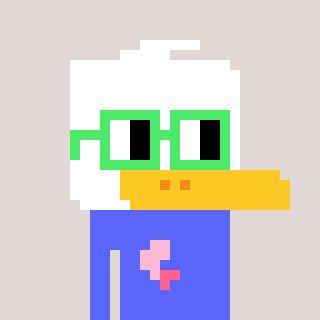
a pixel art character with square light green glasses, a duck-shaped head and a purple-colored body on a warm background